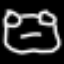
Label: frog